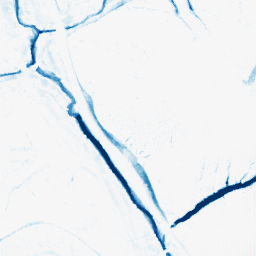
Category: morphological
Decomposition family: morphological_ellipse
Decomposition parameters: operation: closing
width: 10
height: 10
Upsampling method: fft_zeropad
Upsampling parameters: scale: 4
Upsampling scale: 4